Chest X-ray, PA view. Patient: 74 years old, sex M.
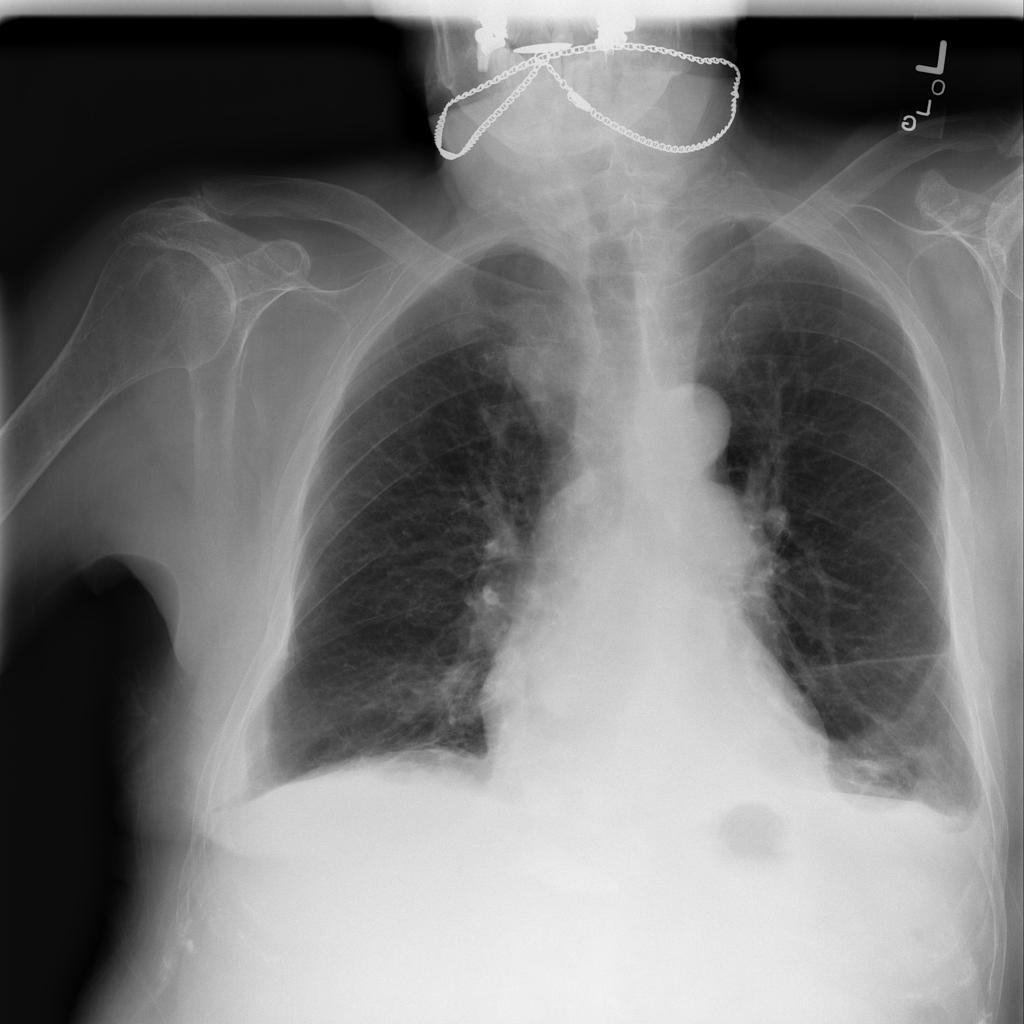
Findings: Infiltration